Question: I'm working on populating a website with over a 100 pages using a CSV file.
Cells have a mix of numbers and letters. I'm looking for a way to find all numbers in a cell and add HTML tags in them.
No only is it numbers but also +, -, % and .
Any suggestions?

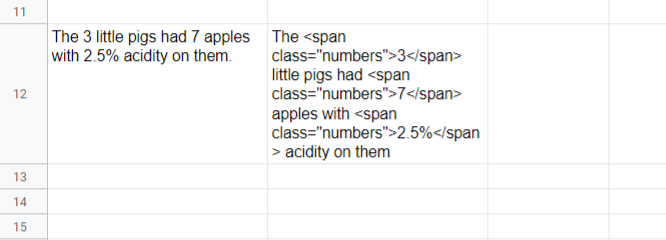
Answer: try:
'''
=ARRAYFORMULA(SUBSTITUTE(QUERY(FLATTEN(IF(ISNUMBER(SPLIT(A1, " "))+
(REGEXMATCH(""&SPLIT(A1, " "), "%")), "<span class=""numbers"">"&
SPLIT(SUBSTITUTE(A1, "%", "%♥️"), " ")&"</span>", SPLIT(A1, " ")))
,,999^99), "♥️", ))
'''
<URL>